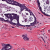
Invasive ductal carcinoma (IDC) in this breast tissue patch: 0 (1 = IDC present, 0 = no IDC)